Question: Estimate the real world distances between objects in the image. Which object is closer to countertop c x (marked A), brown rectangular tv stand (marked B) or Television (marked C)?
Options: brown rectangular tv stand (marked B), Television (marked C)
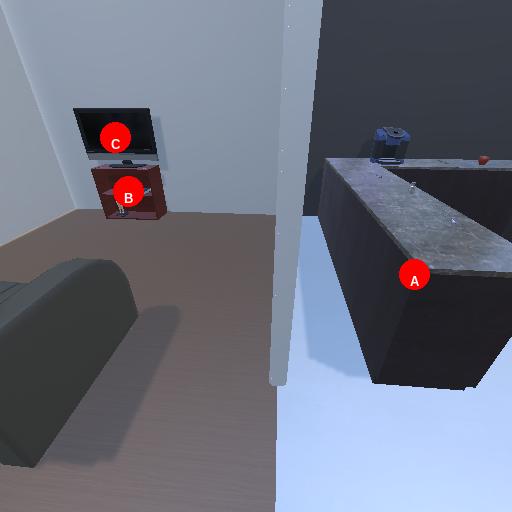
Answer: brown rectangular tv stand (marked B)